Field crop: tomato
Growth stage: 2
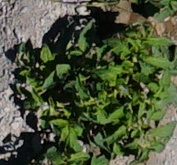
Species: tomato